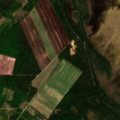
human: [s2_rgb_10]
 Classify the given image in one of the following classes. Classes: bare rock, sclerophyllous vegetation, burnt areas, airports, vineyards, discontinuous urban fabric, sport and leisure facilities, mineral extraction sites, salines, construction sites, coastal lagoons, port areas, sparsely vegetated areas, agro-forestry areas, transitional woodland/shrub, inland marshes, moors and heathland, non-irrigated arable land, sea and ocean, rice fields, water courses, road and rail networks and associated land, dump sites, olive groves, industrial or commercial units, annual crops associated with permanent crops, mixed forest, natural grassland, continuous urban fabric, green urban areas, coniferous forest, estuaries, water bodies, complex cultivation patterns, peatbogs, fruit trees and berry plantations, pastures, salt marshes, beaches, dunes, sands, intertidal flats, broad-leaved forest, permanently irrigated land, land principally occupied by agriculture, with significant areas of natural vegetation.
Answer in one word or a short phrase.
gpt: non-irrigated arable land, coniferous forest, mixed forest, peatbogs